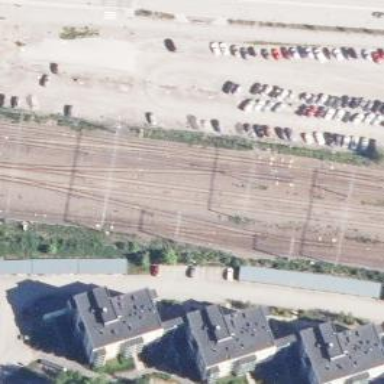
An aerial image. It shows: Railway signal.